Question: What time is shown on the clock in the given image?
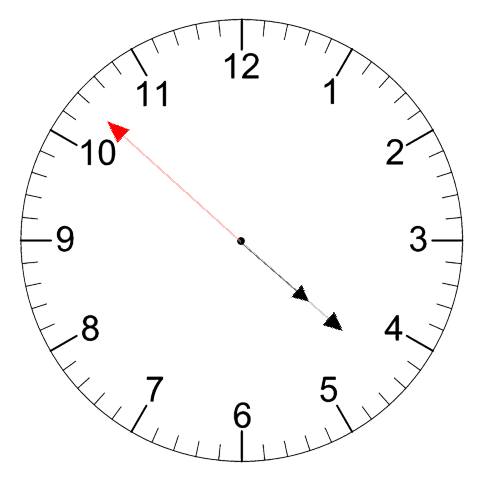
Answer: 04:21:52